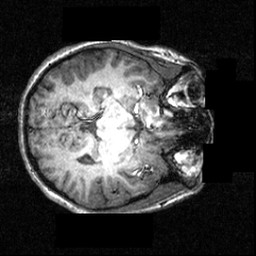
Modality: T1w
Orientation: axial
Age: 12
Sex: female
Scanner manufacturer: siemens
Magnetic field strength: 3.951 T
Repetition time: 1.5 s
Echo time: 0.00335 s